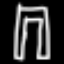
Label: pants